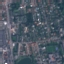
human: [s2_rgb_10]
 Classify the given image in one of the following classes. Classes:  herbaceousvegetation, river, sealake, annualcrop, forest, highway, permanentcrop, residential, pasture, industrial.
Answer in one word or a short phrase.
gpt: Residential